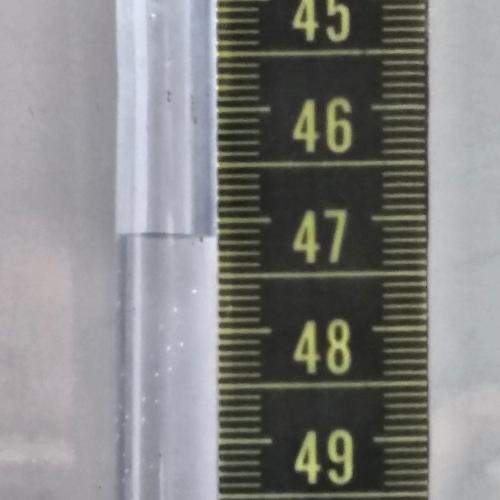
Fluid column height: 47.1 cm